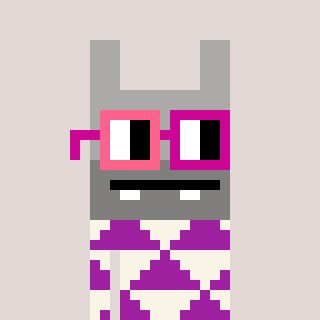
a pixel art character with square pink and red glasses, a rabbit-shaped head and a magenta-colored body on a warm background